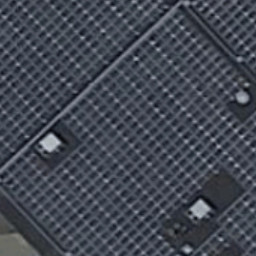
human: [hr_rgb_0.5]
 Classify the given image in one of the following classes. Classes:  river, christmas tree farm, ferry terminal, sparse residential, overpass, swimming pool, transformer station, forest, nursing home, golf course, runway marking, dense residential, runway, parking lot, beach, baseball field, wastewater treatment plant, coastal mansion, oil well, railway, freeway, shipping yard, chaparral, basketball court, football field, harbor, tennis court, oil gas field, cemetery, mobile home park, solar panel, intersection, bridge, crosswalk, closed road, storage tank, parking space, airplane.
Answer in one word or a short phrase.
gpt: solar panel